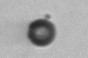
Label: bead